Question: Hello I have encountered a problem while coding in Javascript and PHP (Ajax non jquery). I am trying to upload a file over Ajax, and handle it in PHP.
This is my code:
index.html
'''
<html>
<head>
<title>PHP AJAX Upload</title>
<script type="text/javascript">
function upload() {
// 1. Create XHR instance - Start
var dat= "bla";
document.getElementById("div2").innerHTML = "working";
if (window.XMLHttpRequest) {
xhr = new XMLHttpRequest();
}
else if (window.ActiveXObject) {
xhr = new ActiveXObject("Msxml2.XMLHTTP");
}
else {
throw new Error("Ajax is not supported by this browser");
}
var rad = document.getElementById('fajl');
var filee = rad.files[0];
var formData = new FormData();
formData.append('rad',filee)
formData.append('var',dat)
xhr.open('POST', 'upload.php');
xhr.send(formData);
xhr.onload = function () {
if (xhr.readyState === 4 && xhr.status == 200) {
document.getElementById("div2").innerHTML = xhr.responseText;
//alert(xhr.readyState);
//alert(xhr.status);
}
}
}
</script>
</head>
<body>
<form id="uploadForm" enctype="multipart/form-data">
<label>Upload File:</label><br/>
<input name="rad" id="fajl" type="file" class="inputFile" />
<input type="submit" value="Submit" class="btnSubmit" onclick="upload()" />
<div id="div2">
</div>
</form>
</body>
</html>
'''
upload.php
'''
<?php
if(is_array($_FILES)) {
if(is_uploaded_file($_FILES['rad']['tmp_name'])) {
$sourcePath = $_FILES['rad']['tmp_name'];
$targetPath = "images/".$_FILES['rad']['name'];
if(move_uploaded_file($sourcePath,$targetPath)) {
echo ("uspjeh<br>");
}}
}
$podatak=$_POST['var'];
echo "$podatak"
?>
'''
Problem is that I dont see PHP script response in my div2 element. Ajax behaves wierd and it puzzles me. I have put JavaScript alert command under xhr.readyState condition (now commented). When I do that then I see the output, but when I close alert dialog, the browser automaticly reloads page and makes the URL like i'm using GET method (i'm using POST) and then server output dissapears. (rad in ?rad=... is the name of my input element)

When I'm not using alert command then I don't see output at all, because page redirects really fast. What am I misiing?
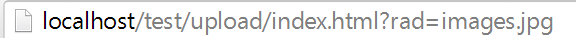
Answer: It's because you are using a submit button and that's submitting the form. By default form methods are GET requests. Change to just a button instead:
'''
<input type="button" value="Submit" class="btnSubmit" onclick="upload()" />
'''